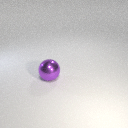
large purple metal sphere